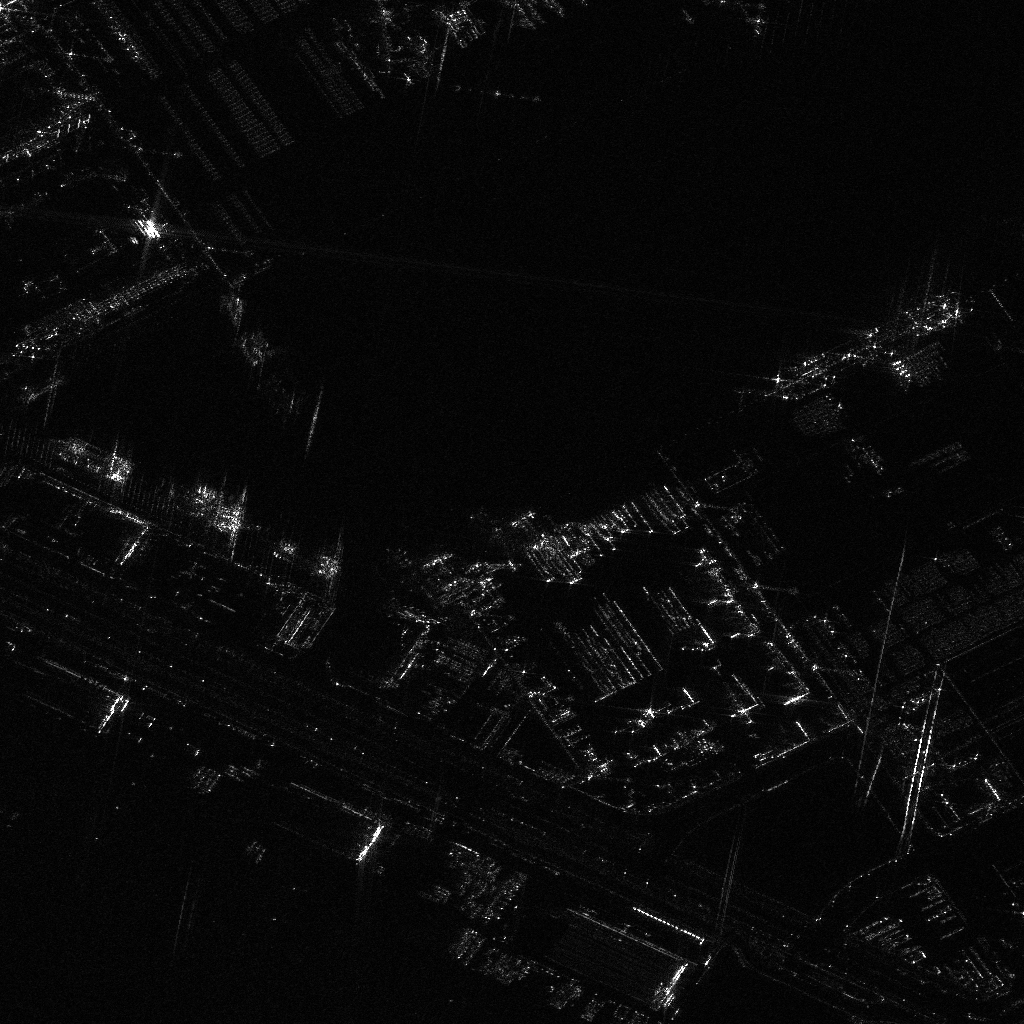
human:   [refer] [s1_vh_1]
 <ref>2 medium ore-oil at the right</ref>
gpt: <box>[[83, 22, 85, 43, 62], [84, 23, 86, 45, 62]]</box>

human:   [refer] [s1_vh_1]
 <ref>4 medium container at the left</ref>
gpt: <box>[[5, 42, 13, 44, 20], [4, 44, 12, 46, 20], [15, 47, 24, 49, 20], [15, 48, 23, 50, 20]]</box>

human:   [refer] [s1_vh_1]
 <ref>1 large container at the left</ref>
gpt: <box>[[25, 53, 33, 55, 24]]</box>